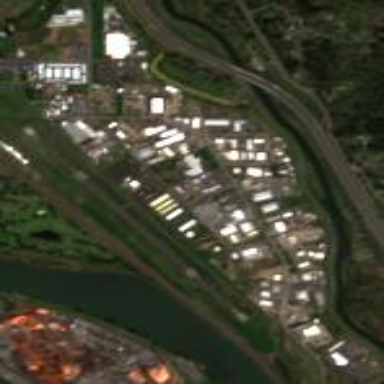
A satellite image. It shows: Industrial area.